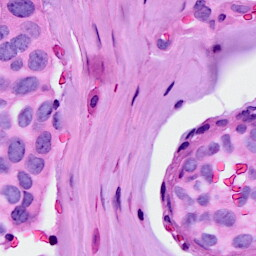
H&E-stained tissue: Breast